Brain MRI, t1w sequence, axial 2D slice.
Patient: age 51, sex F, weight 95 kg, height 1.95 m
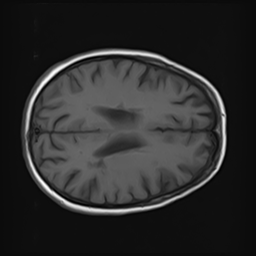